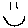
Label: smiley face